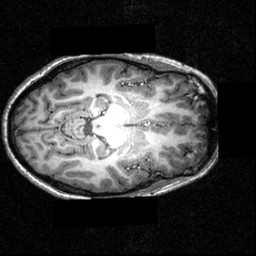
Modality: T1w
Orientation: axial
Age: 16
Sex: female
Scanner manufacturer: siemens
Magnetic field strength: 3.951 T
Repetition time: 1.5 s
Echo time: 0.00335 s